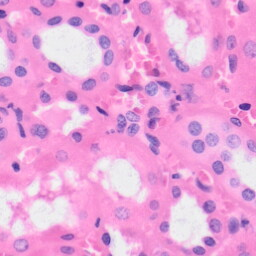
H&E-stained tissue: Kidney